Field crop: maize
Growth stage: 2
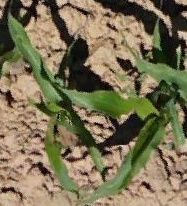
Species: maize